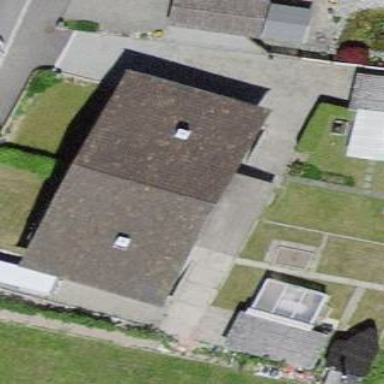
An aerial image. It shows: Terrace building with gabled roof made of roof tiles. The roof orientation is across.